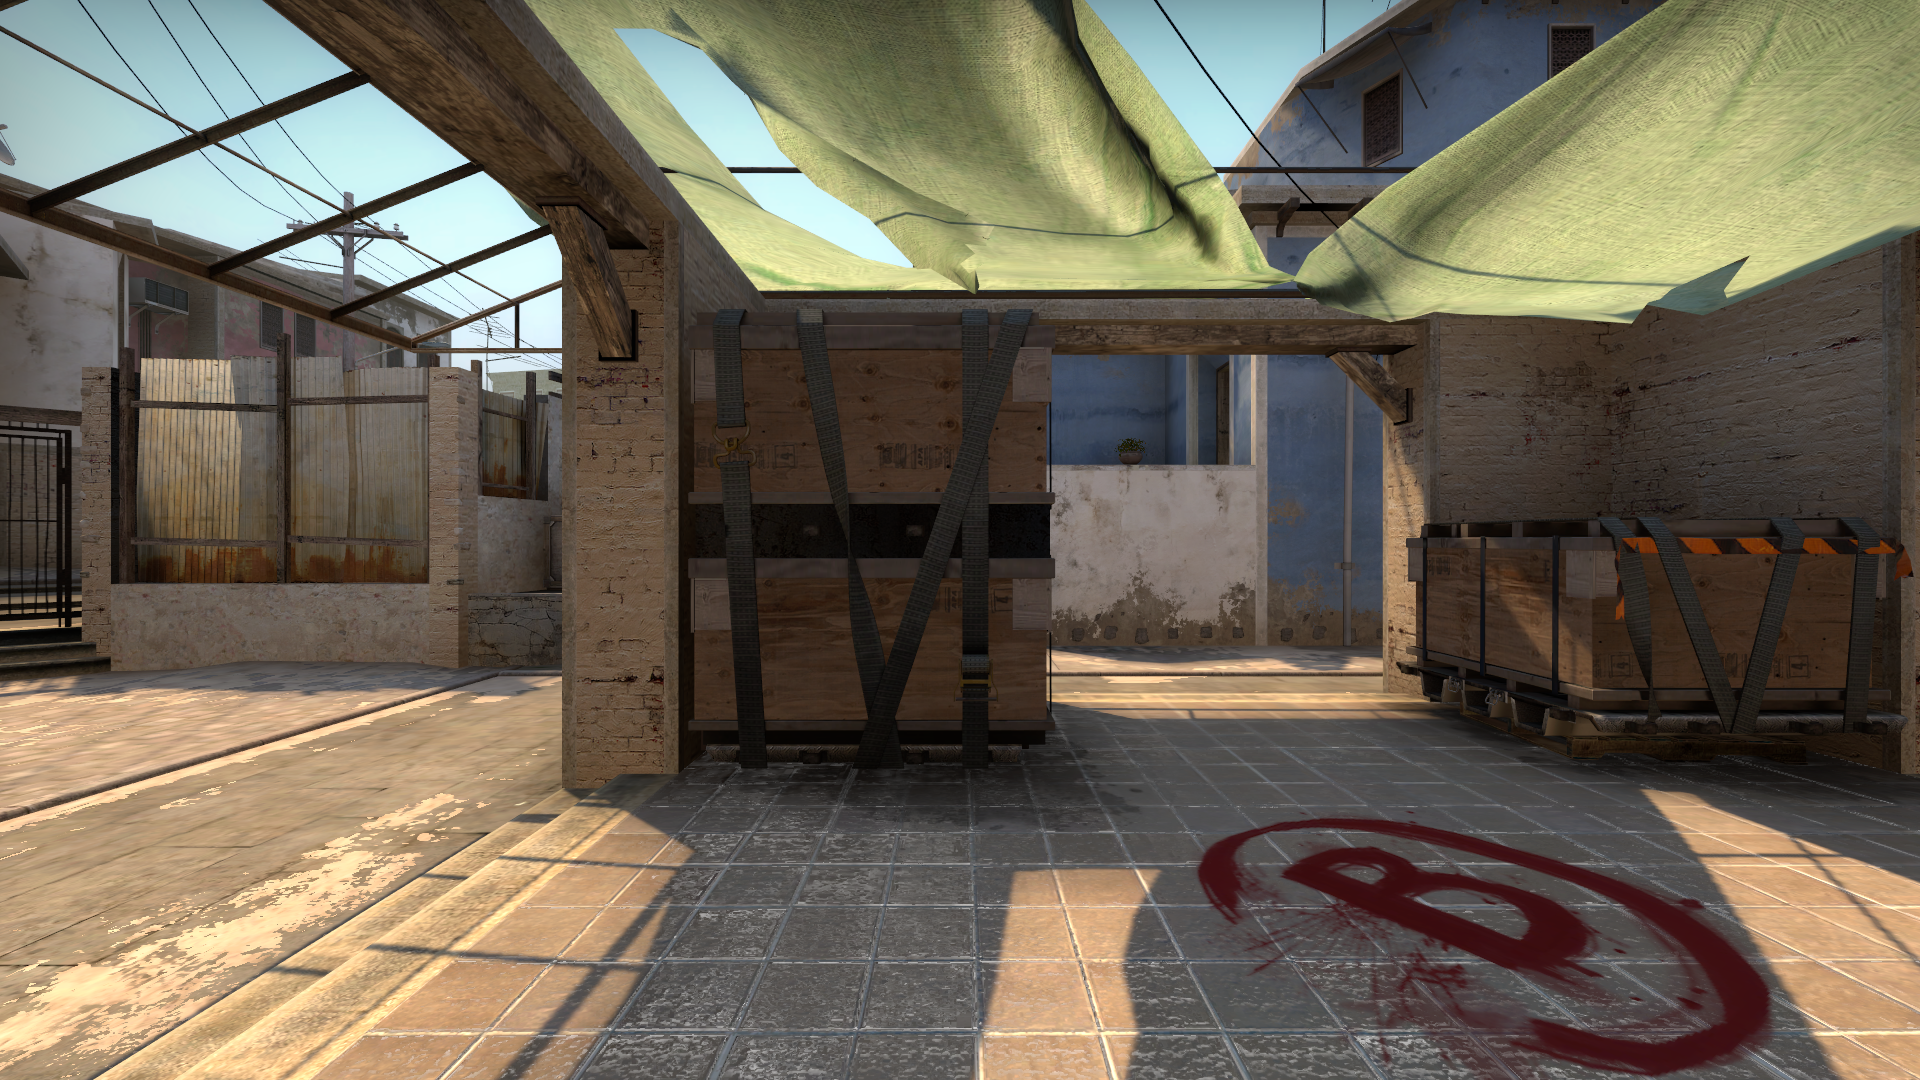
Map: de_mirage